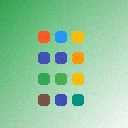
Screen state: on